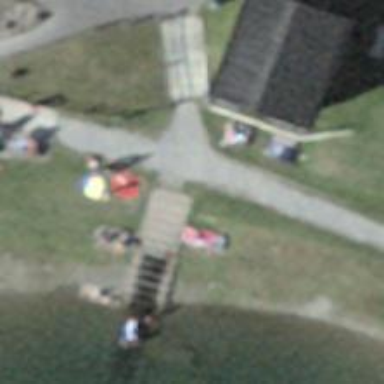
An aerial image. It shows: Concrete steps.